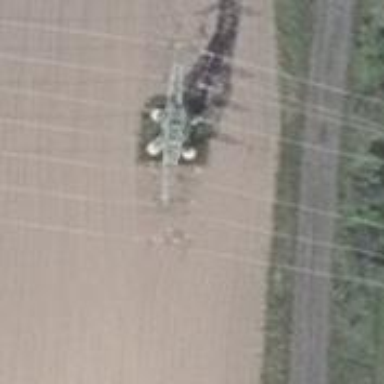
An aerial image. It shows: Power line is depicted.